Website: crate-barrel
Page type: account-dashboard
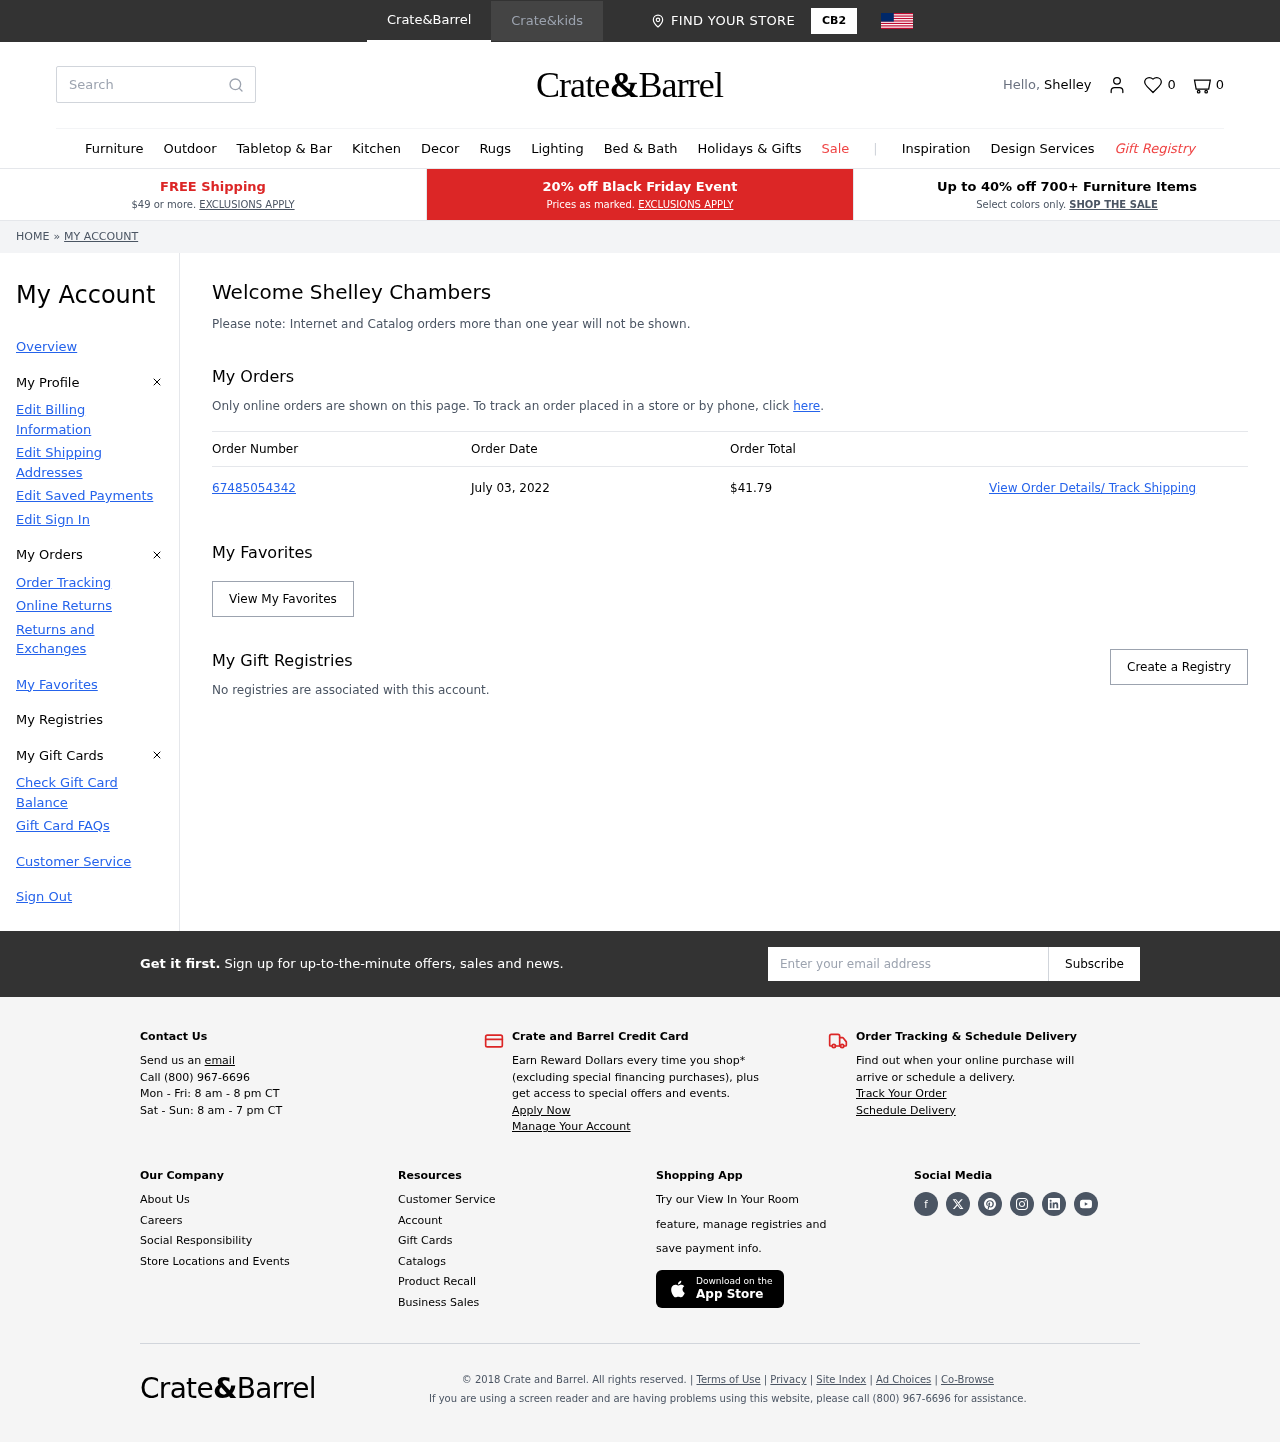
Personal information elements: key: PII_EMAIL
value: shelley_chambers@hotmail.com
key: PII_FIRSTNAME
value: Shelley
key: PII_FULLNAME
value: Shelley Chambers
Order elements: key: ORDER_NUM_ITEMS
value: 0
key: ORDER_NUMBER
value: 67485054342
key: ORDER_DATE
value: July 03, 2022
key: ORDER_TOTAL
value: $41.79
Search elements: key: HEADER_SEARCH
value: Search
Other elements: key: FAVORITES_COUNT
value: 0